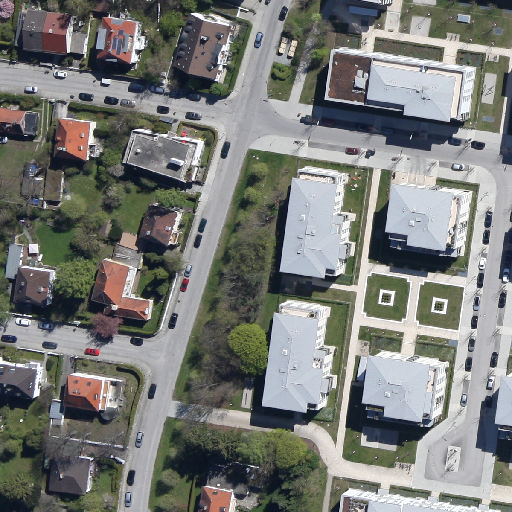
Referring expression: light-duty vehicle